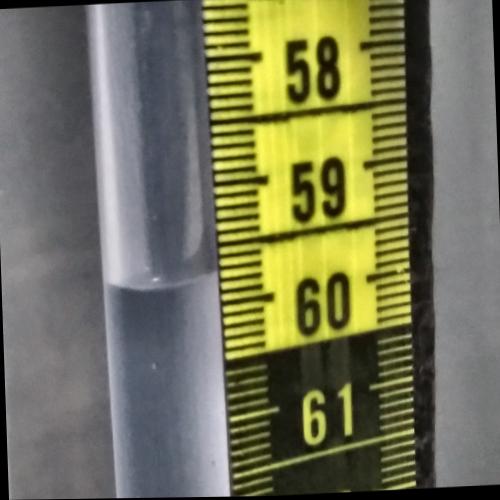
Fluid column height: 59.8 cm